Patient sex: F
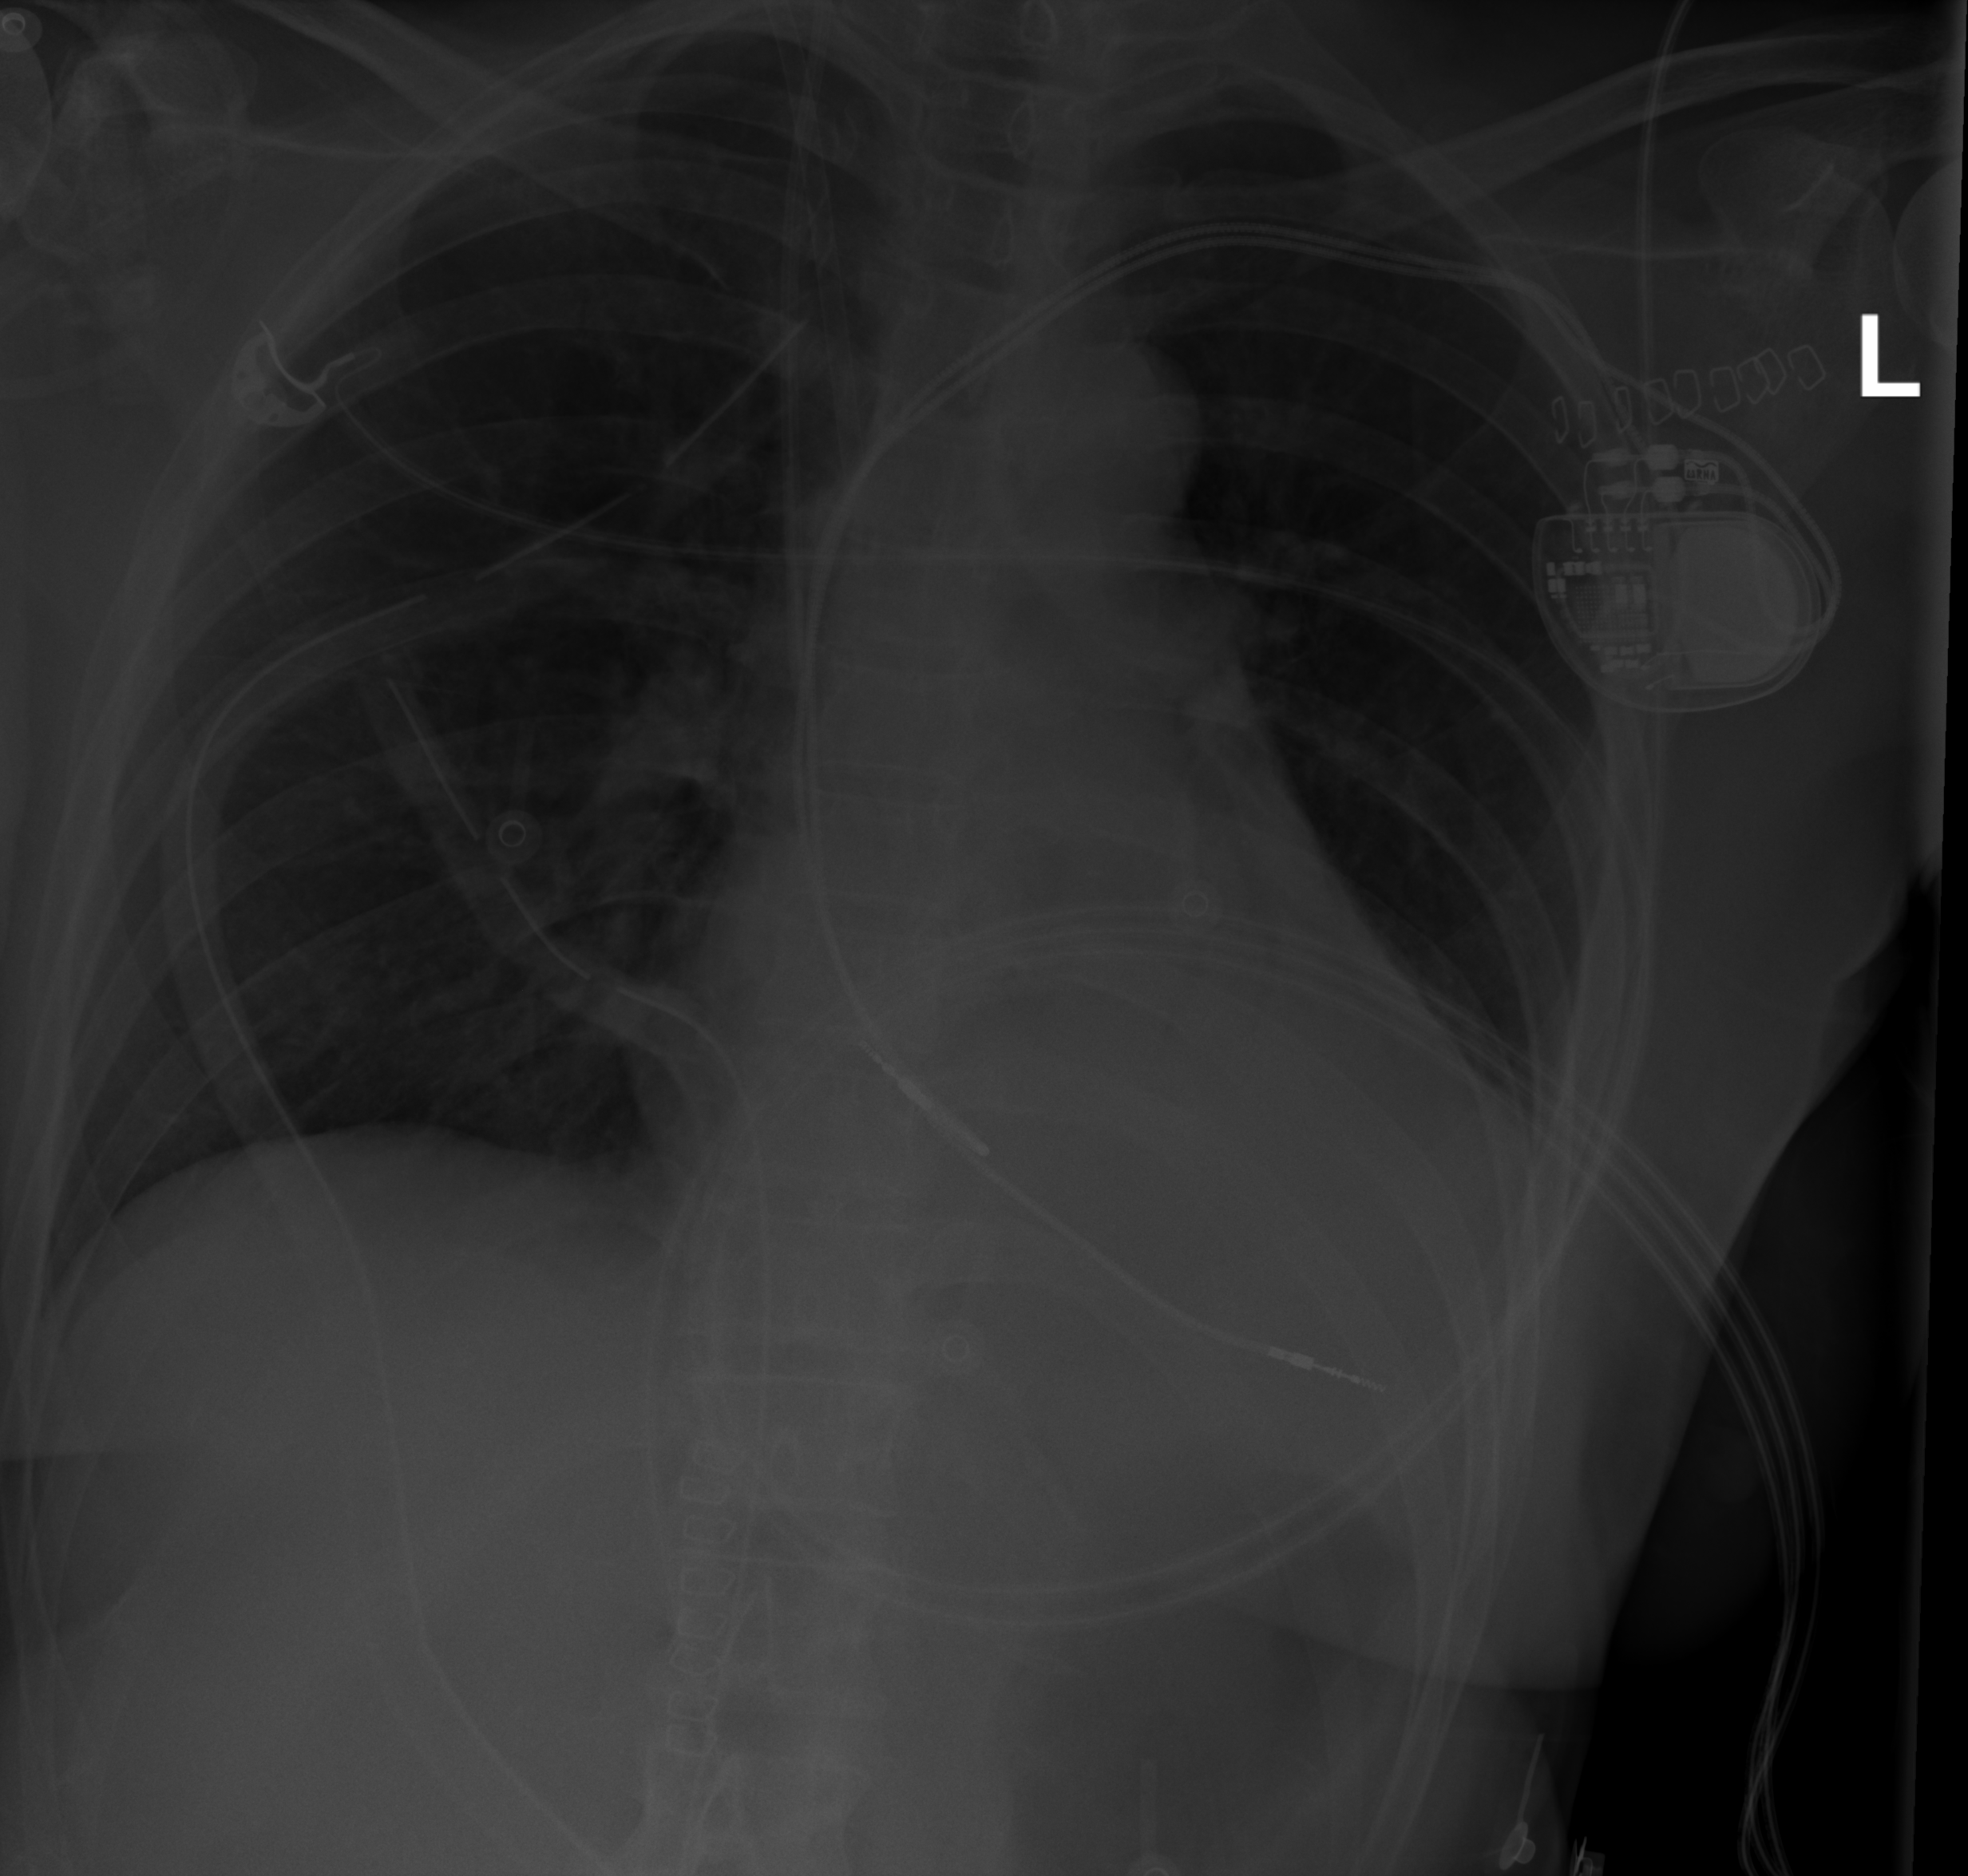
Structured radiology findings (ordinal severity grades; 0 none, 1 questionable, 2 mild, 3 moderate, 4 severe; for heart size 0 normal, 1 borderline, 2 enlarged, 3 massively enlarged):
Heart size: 2
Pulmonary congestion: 0
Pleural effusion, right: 0
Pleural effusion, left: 2
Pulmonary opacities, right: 0
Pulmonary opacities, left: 0
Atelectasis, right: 0
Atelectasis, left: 2